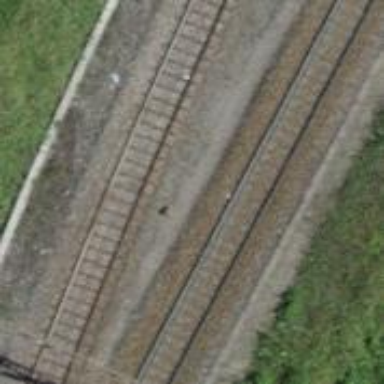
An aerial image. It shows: Railway line with contact line electrification. This is spur service line.